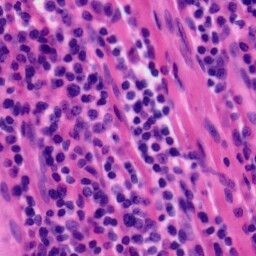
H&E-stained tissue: Tonsil